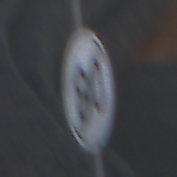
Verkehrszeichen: EndeGeschwindigkeit80
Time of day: SunriseSunset
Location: Outdoor (RoadRail)
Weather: PartlyCloudy
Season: NotSpecified
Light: Natural